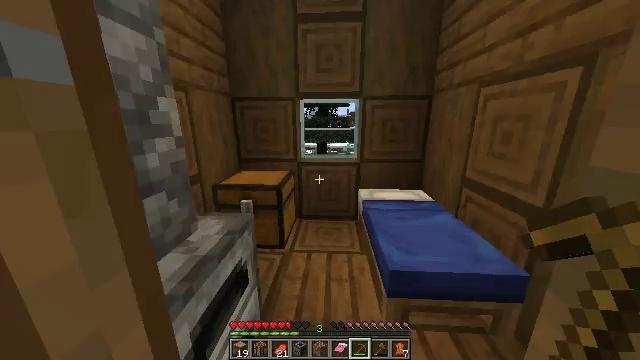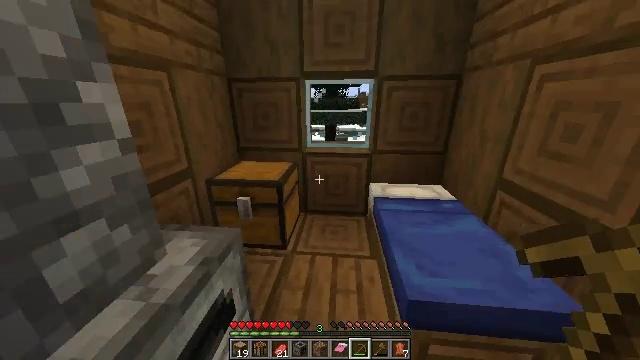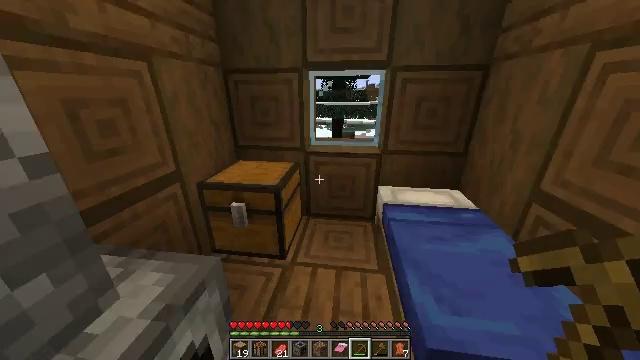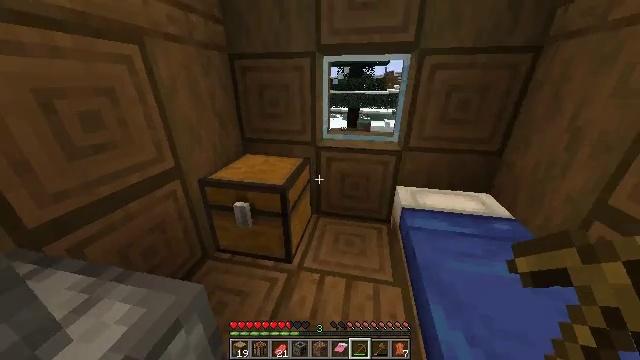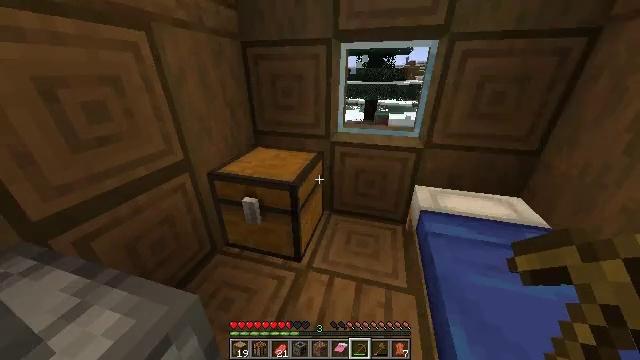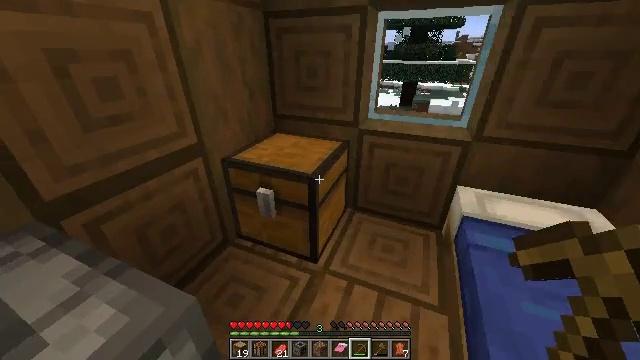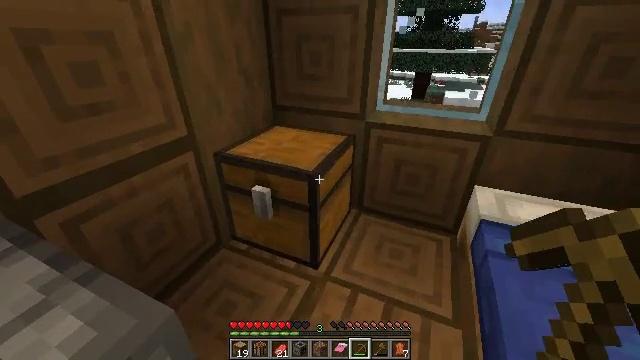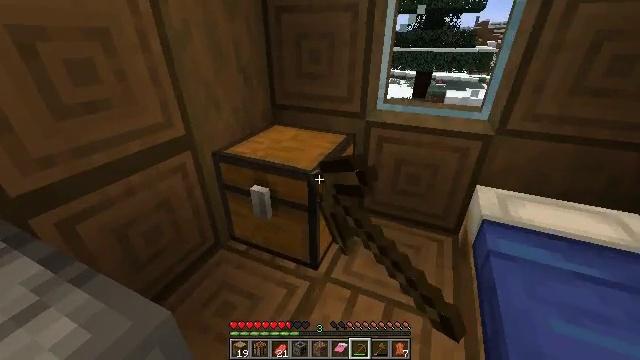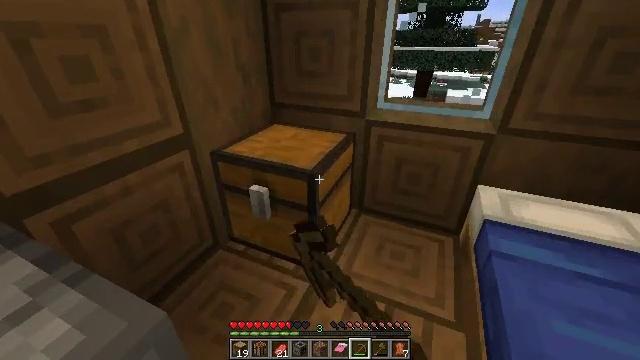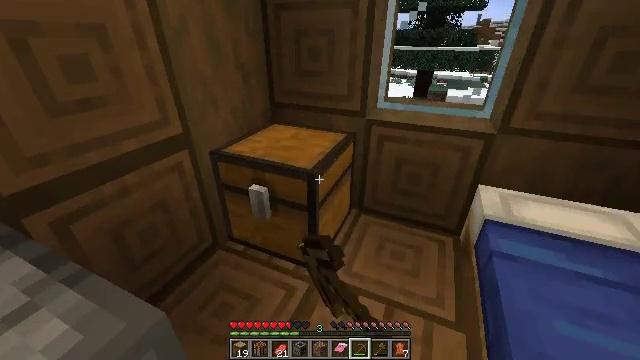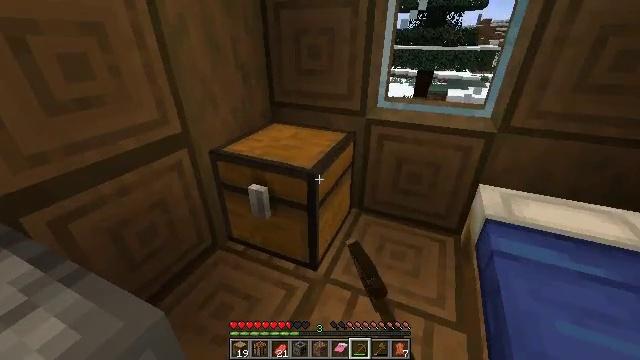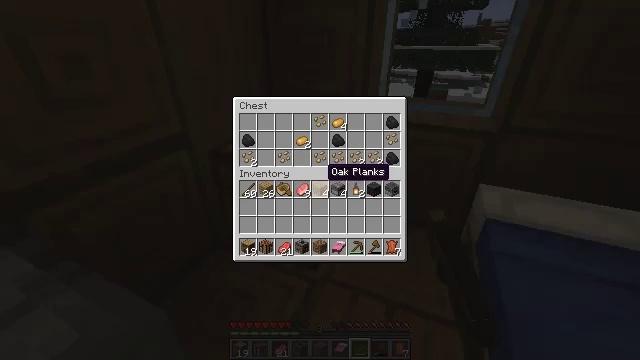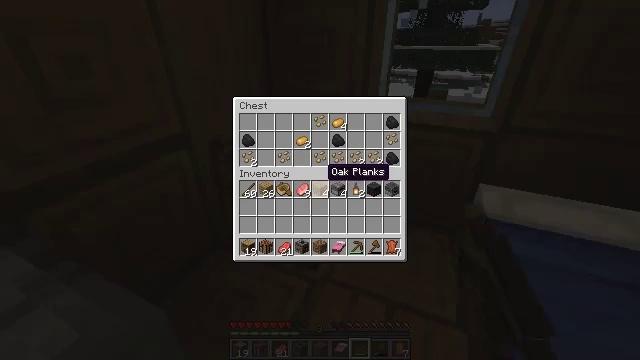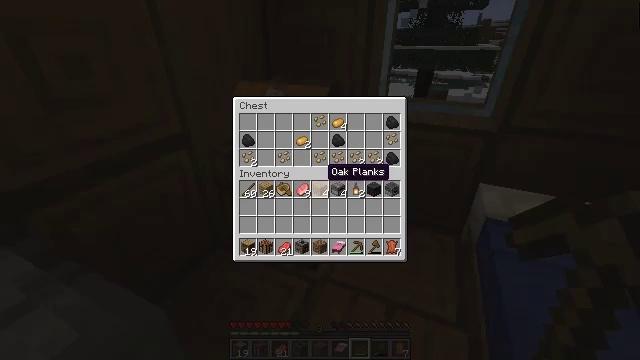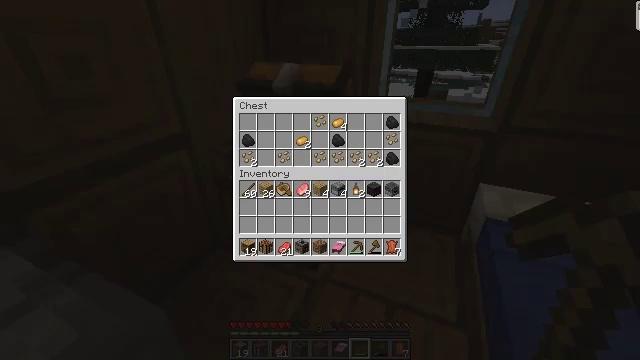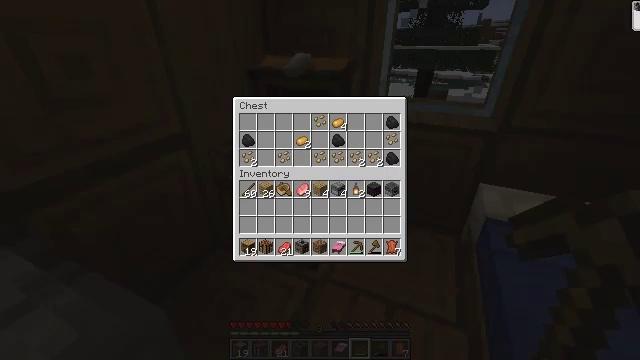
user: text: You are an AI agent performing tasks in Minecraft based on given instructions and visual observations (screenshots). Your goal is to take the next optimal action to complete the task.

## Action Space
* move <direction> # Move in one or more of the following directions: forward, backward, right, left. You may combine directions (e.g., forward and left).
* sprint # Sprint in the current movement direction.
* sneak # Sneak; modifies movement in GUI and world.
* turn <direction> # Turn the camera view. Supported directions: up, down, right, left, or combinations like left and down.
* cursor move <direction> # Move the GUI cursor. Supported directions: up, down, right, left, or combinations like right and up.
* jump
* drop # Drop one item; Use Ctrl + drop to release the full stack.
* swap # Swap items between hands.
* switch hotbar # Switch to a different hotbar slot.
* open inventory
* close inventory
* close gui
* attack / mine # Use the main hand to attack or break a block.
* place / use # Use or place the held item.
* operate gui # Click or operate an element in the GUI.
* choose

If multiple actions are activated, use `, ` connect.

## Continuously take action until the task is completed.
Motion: motion action
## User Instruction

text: Gather the lantern to use it later.
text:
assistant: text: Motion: move forward, turn left and down
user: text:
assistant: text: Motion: move forward, turn left and down
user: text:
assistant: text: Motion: turn left and down
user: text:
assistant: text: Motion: turn left and down
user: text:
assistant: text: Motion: turn left and down
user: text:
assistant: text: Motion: turn left, use / place
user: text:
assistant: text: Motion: use / place
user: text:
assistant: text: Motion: use / place
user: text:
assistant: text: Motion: no_op
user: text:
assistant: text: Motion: no_op
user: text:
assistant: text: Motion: open gui
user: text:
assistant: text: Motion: no_op
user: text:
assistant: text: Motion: no_op
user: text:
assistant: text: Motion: cursor move right
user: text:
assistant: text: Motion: no_op
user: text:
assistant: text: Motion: no_op
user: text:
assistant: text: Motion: cursor move right and up
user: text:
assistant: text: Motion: cursor move right and up
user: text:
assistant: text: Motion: no_op
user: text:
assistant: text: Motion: no_op
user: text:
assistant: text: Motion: sneak
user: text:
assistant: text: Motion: sneak
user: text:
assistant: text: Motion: sneak
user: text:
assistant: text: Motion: sneak
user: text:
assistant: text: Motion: sneak, cursor move up
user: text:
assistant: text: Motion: sneak
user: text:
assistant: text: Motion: sneak
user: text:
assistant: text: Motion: sneak
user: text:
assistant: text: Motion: sneak
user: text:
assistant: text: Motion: sneak